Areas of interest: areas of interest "Wu Xiang Auto Life Plaza"
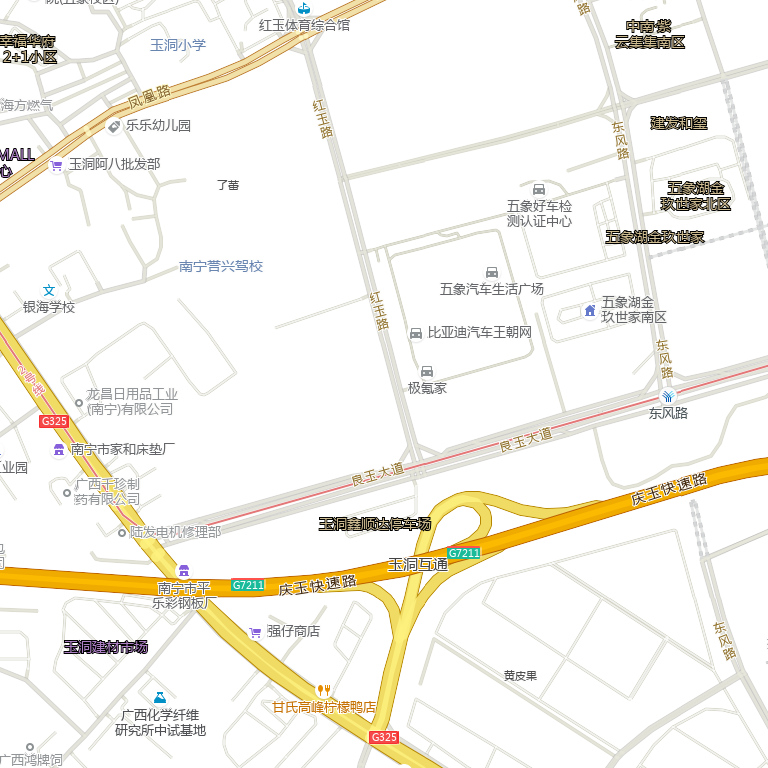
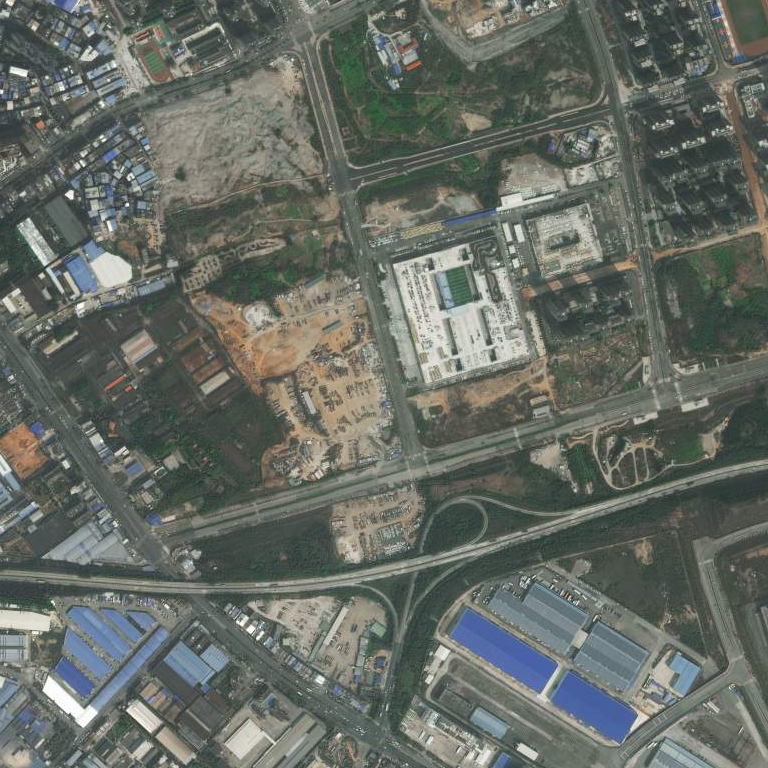